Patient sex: F
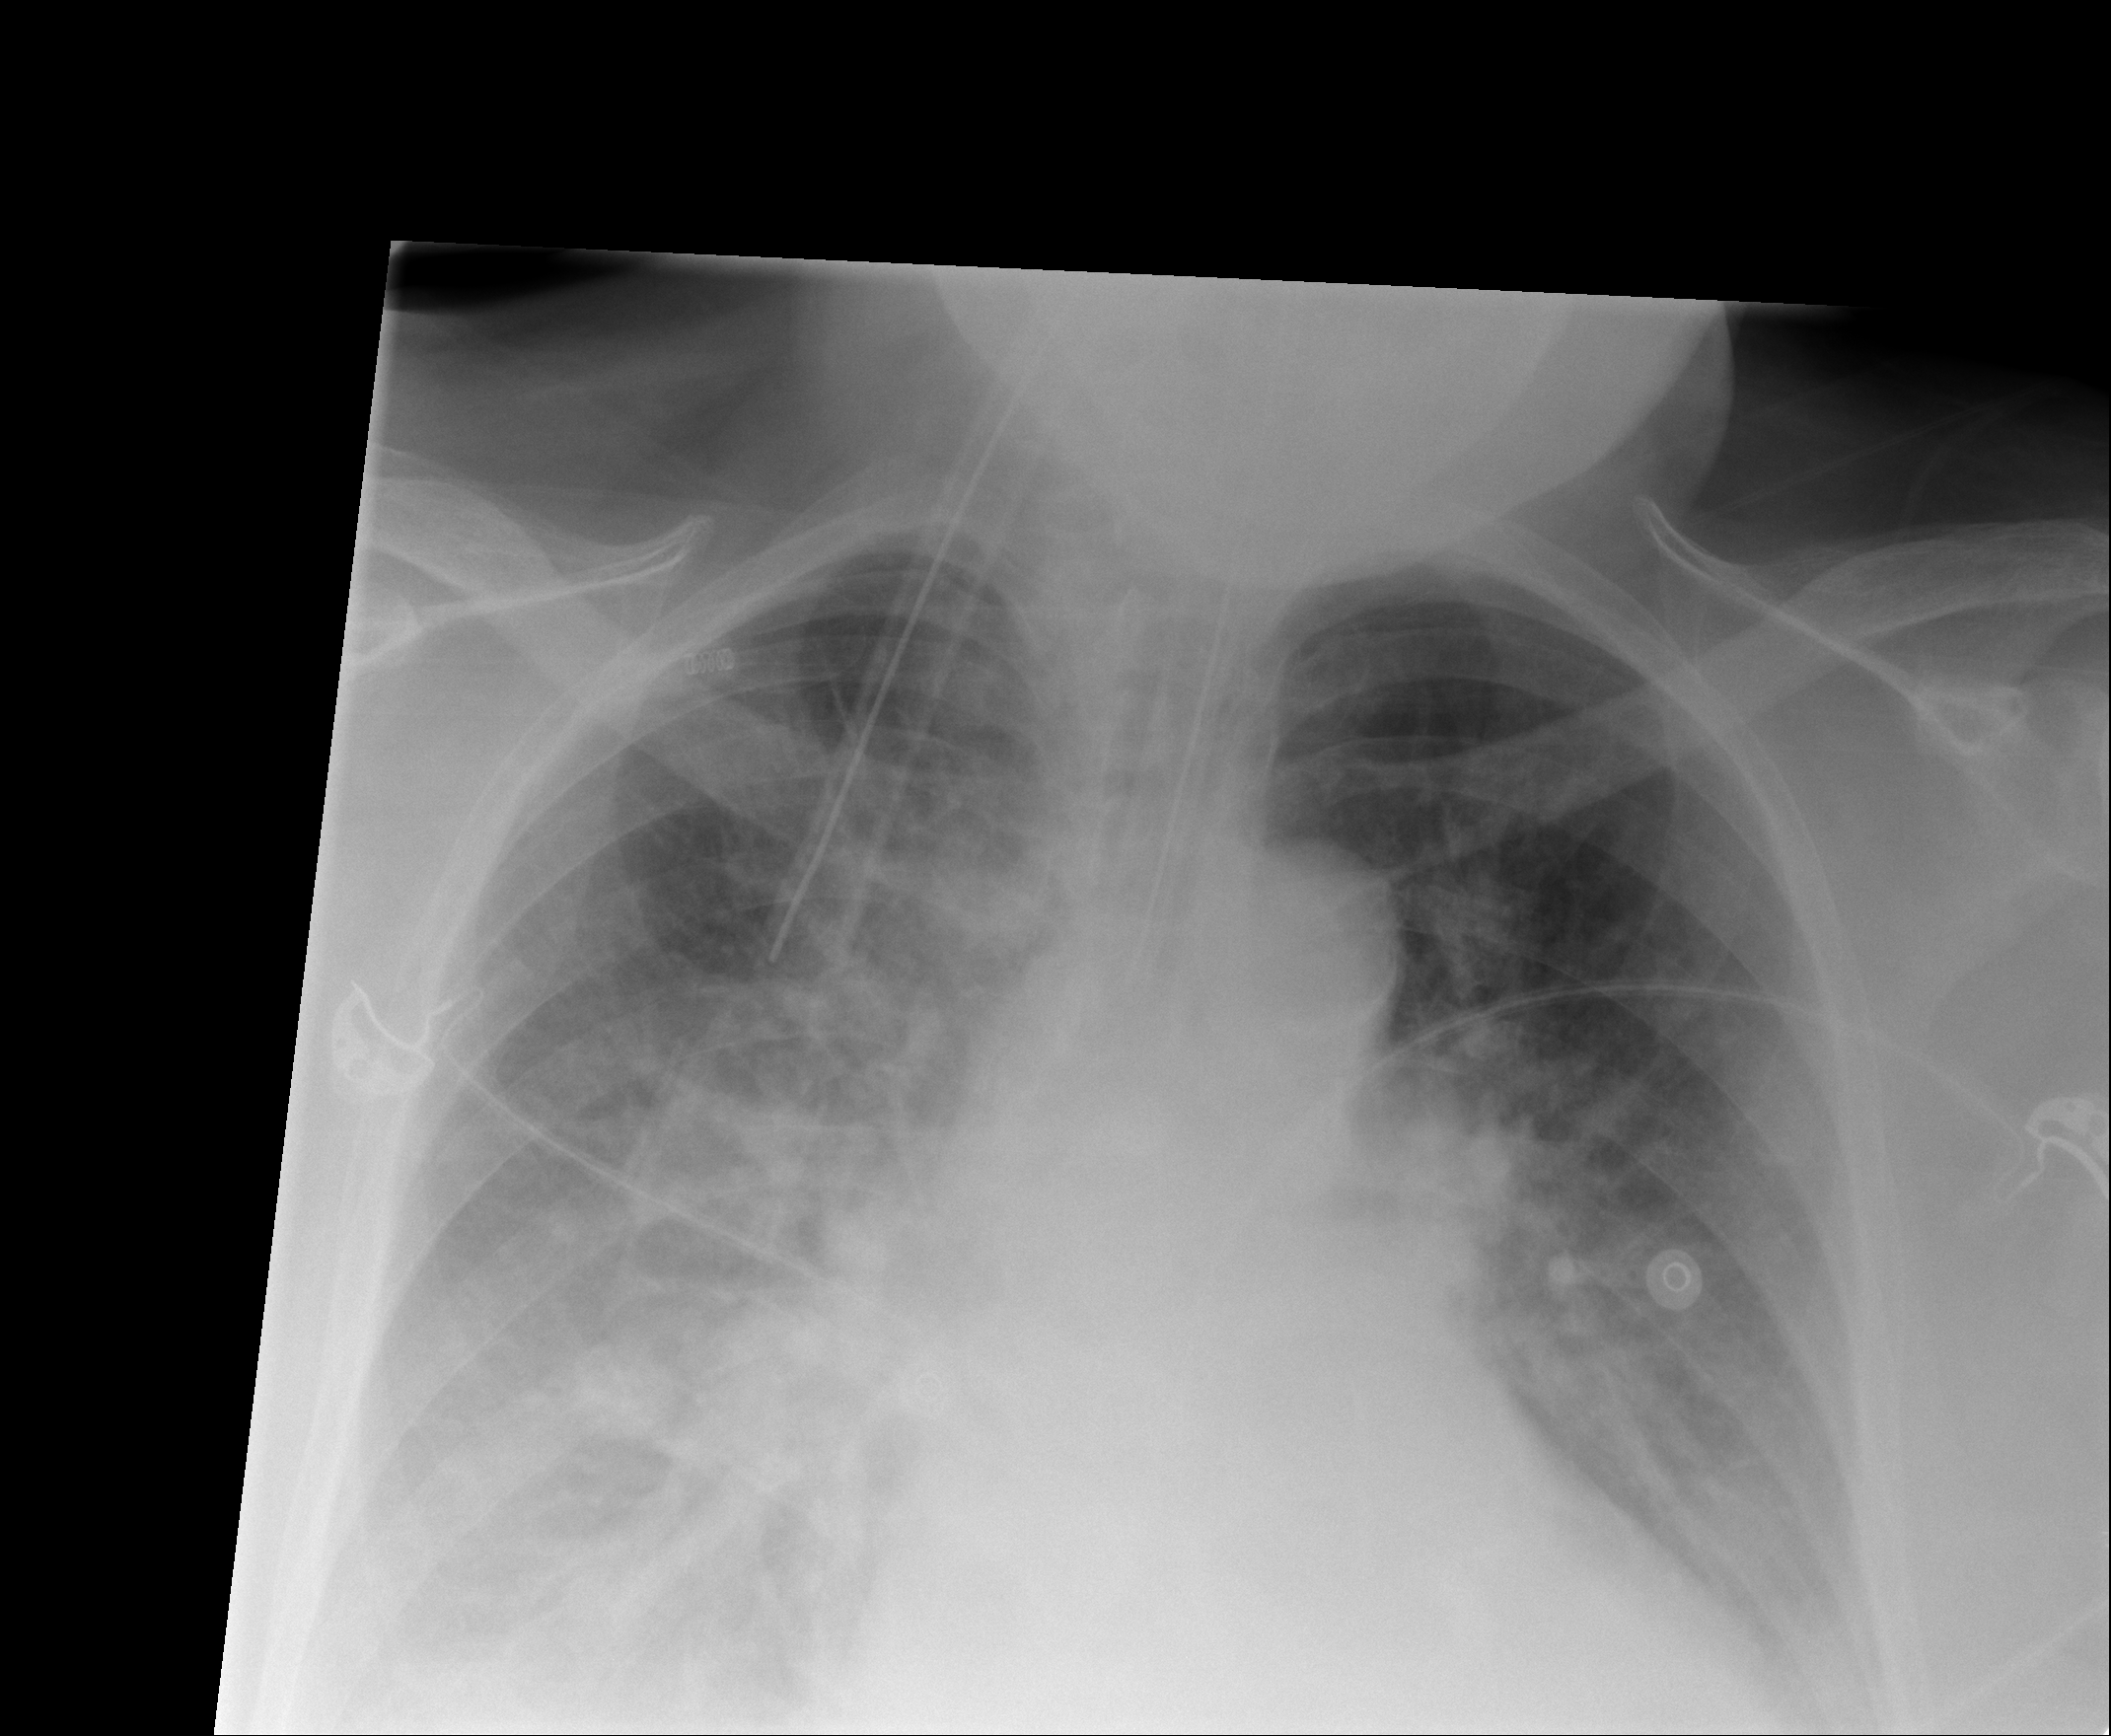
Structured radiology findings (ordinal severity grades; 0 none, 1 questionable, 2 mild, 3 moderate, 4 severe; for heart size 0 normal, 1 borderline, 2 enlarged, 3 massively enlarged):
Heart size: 2
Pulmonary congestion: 3
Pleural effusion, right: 2
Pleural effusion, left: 2
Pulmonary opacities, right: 2
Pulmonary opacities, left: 2
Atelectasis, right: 2
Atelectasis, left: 2